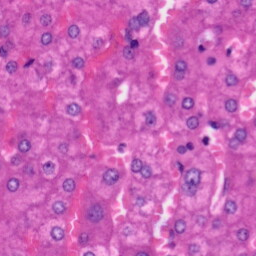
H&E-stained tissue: Liver